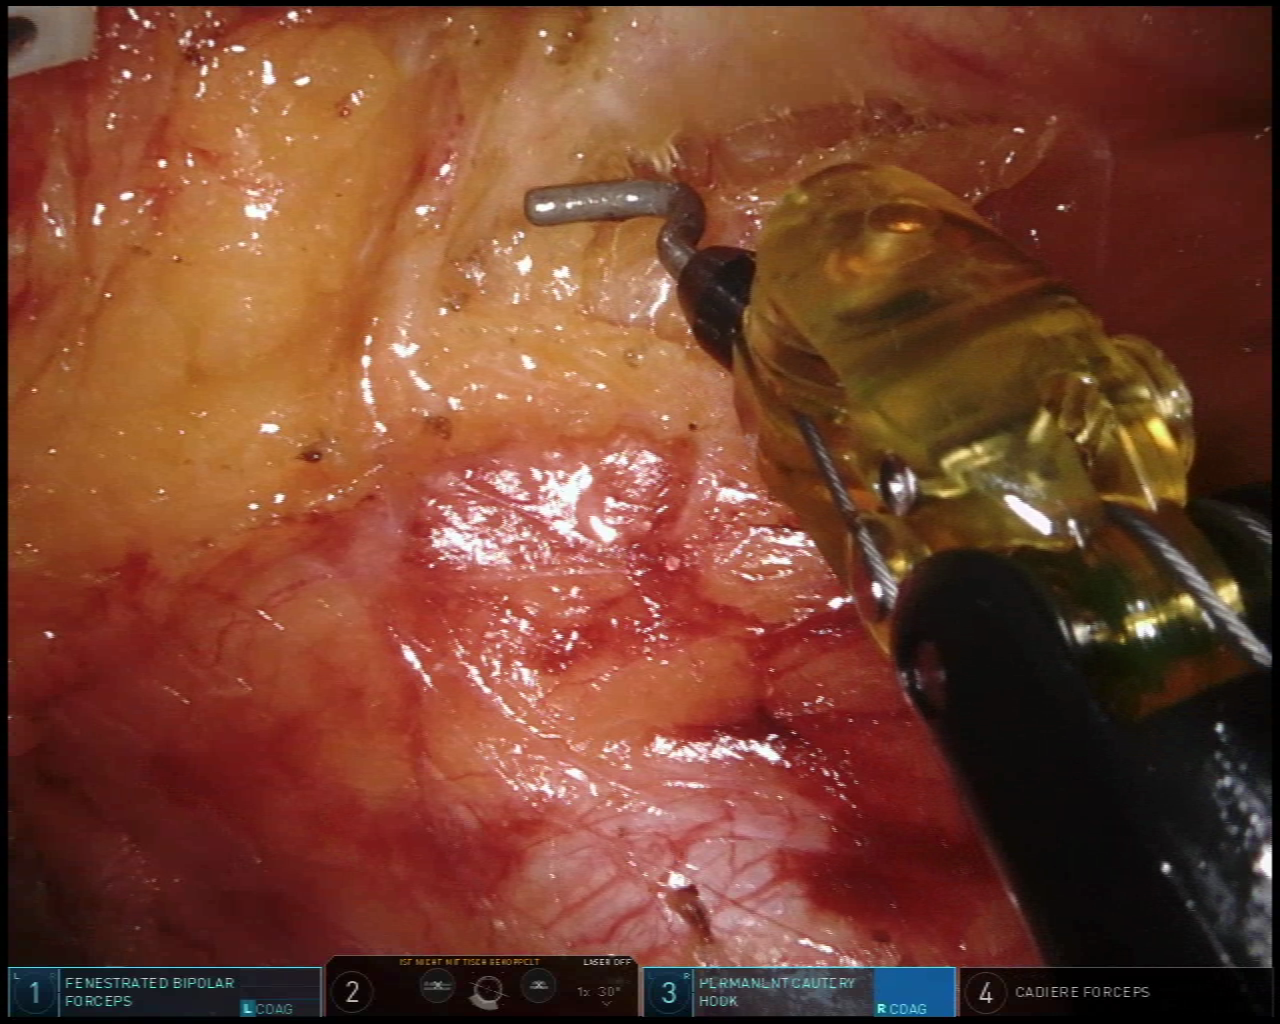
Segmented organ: inferior_mesenteric_artery
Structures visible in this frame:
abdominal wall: no
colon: no
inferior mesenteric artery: yes
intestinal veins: no
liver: no
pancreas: no
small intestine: no
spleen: no
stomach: no
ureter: no
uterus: no
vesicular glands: no